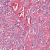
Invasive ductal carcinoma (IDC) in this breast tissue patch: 1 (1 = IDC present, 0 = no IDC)